Question: I have a textarea and I want to allow the user to click on it, and on click I would like to show them a form.
On click and show form can be easily done with jquery as per my knowledge of UI development.
But how to put a icon inside the textbox/textarea? Something like this

I tried to search for demos of this but could not find any.
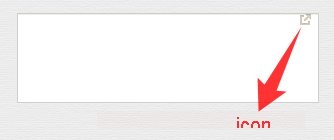
Answer: Here
'''
<textarea row=100 cols=60></textarea>
<span class="ui-icon ui-icon-arrowthick-1-n" id="arrow"></span>
'''
CSS
'''
#arrow{
margin-left:-20px;
position:relative;
}
textarea{
float:left;
}
'''
See it in action
<URL>